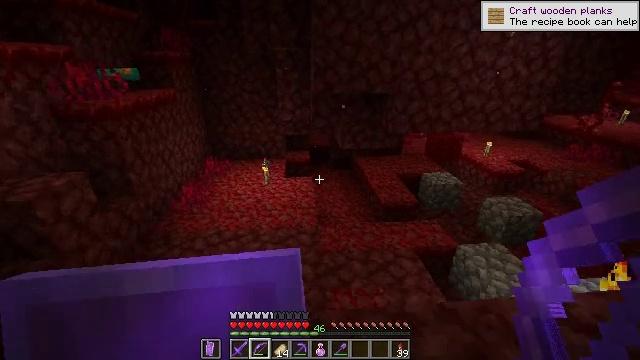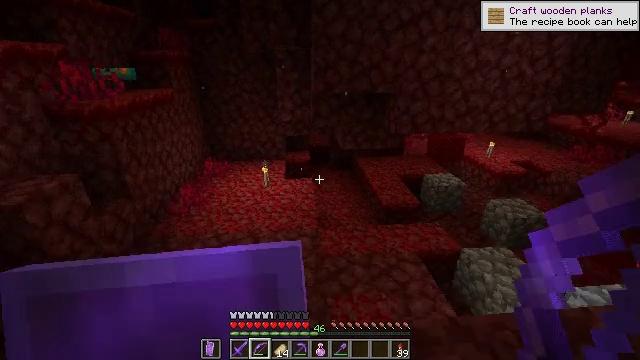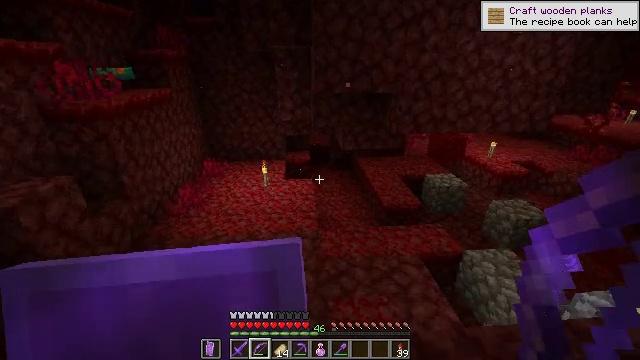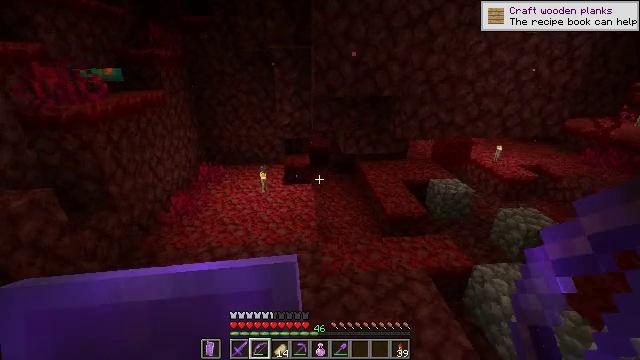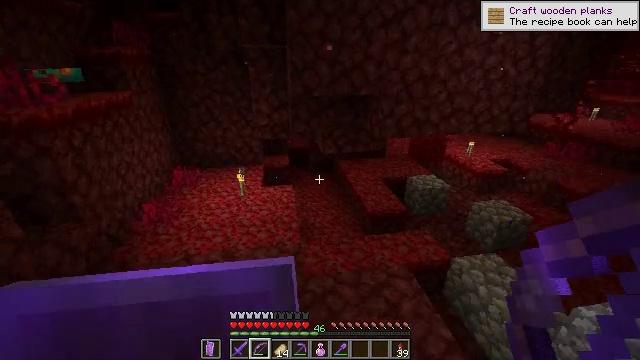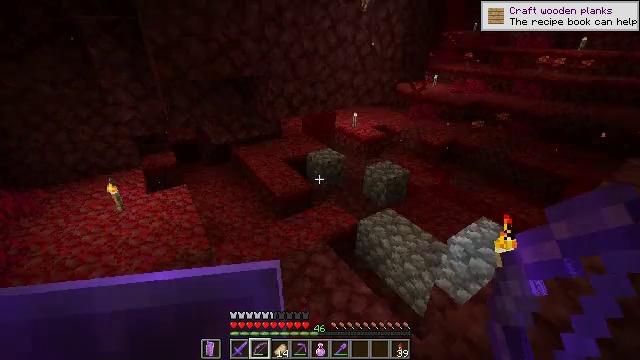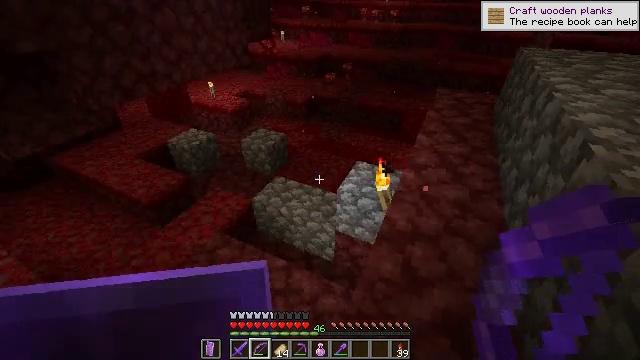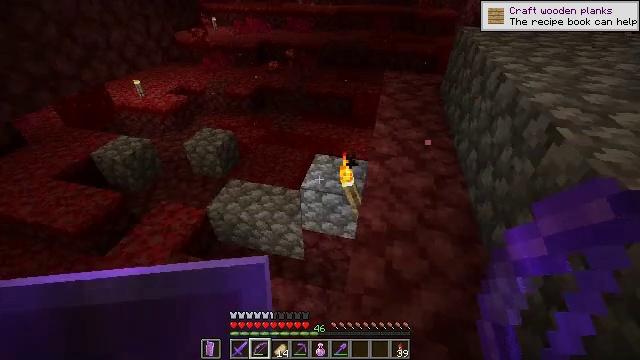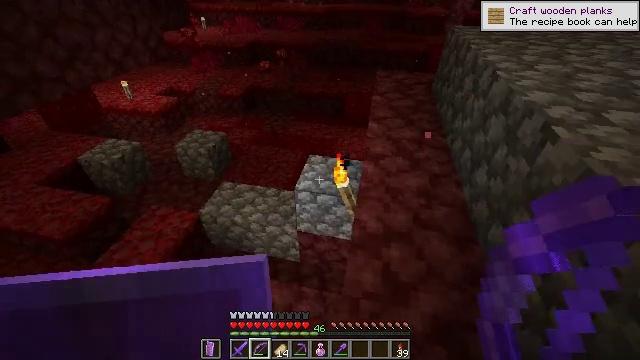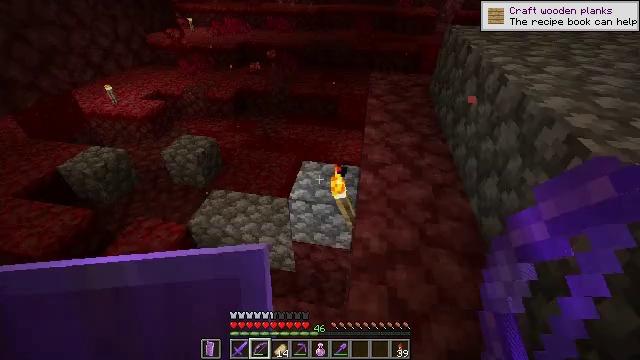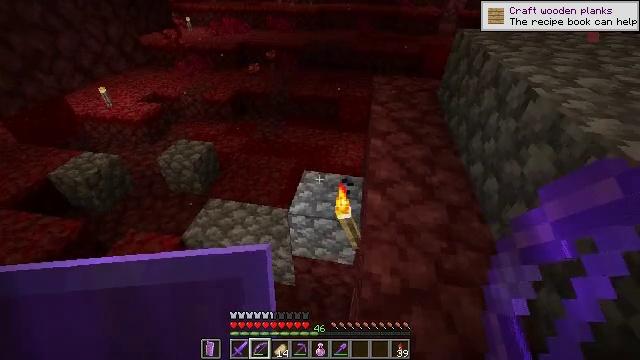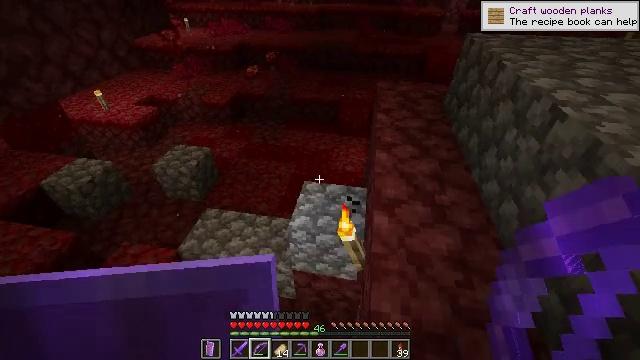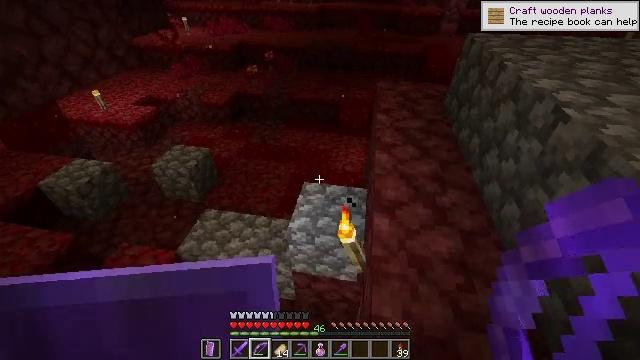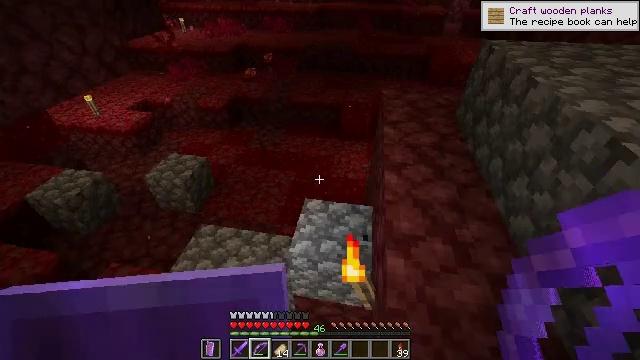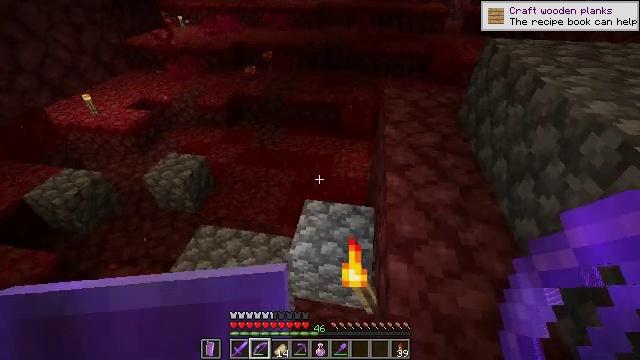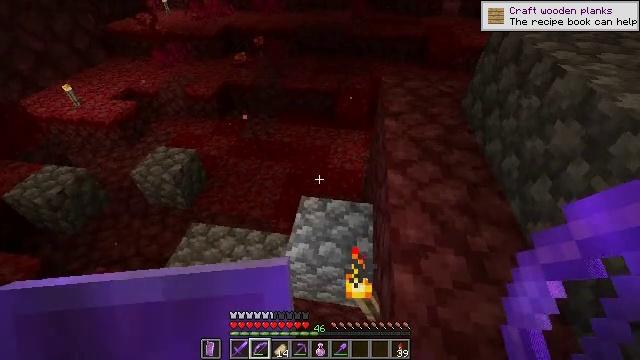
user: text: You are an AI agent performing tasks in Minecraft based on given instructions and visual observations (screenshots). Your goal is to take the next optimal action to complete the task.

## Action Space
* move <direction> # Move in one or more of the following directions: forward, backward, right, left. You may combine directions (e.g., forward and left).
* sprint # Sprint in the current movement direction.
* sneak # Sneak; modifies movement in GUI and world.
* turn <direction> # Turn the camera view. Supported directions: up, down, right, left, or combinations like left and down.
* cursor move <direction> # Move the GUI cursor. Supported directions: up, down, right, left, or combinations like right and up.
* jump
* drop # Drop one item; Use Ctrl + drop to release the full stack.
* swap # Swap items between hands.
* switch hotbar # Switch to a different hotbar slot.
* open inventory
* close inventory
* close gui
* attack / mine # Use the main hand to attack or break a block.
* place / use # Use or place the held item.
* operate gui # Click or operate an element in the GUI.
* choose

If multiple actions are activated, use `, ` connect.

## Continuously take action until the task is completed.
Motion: motion action
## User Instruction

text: craft item air
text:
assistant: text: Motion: move forward
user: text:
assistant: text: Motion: move forward
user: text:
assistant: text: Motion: move forward
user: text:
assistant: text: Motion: move forward, turn right
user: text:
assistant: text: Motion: move forward, turn right and down
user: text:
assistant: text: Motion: move forward, turn right and down
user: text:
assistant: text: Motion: move forward, turn right and down
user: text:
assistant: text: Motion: move forward, turn right
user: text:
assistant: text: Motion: move forward, turn right
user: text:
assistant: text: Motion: move forward
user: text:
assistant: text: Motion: move forward
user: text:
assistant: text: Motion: move forward
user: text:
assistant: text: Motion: move forward
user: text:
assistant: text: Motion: move forward
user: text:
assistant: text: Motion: turn right and down
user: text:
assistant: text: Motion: turn right and down
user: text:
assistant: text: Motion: turn right and down
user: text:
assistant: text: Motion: move left, turn right and down
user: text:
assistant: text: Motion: move left, turn right and down
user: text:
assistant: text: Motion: move left, turn right and down
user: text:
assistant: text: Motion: move left, turn right and down
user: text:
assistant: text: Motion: turn right and down
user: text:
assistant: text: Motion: turn right and down
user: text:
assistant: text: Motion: turn right
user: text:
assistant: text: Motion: turn right
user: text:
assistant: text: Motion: turn right
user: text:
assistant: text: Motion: turn right and up
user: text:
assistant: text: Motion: turn right and up
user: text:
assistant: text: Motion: turn right and up
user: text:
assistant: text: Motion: move forward, turn right and up